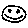
Label: smiley face